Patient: sex M, age 46
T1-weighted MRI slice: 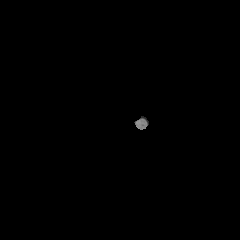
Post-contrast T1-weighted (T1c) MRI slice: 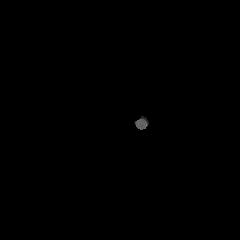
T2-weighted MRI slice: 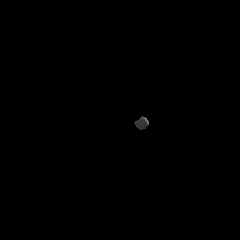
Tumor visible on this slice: no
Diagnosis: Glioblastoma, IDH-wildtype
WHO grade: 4